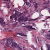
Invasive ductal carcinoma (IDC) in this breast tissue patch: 1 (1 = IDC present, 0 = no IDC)